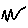
Label: zigzag